Question: I have a datatable in which i am showing child rows expand collapse functionality.It is working well but i want to get the contents of last td of a table.For now i have create a function which is placing some hard coded value in the datatable expanded place . In that place i want to get those td values. !

Here is the code i am posting
'''
<html>
<head>
<title>Insert title here</title>
<link rel="stylesheet" type="text/css" href="https://cdn.datatables.net/1.10.5/css/jquery.dataTables.css">
<link rel="stylesheet" type="text/css" href="https://cdn.datatables.net/responsive/1.0.4/css/dataTables.responsive.css">
<script type="text/javascript" language="javascript" src="https://code.jquery.com/jquery-1.11.1.min.js"></script>
<script type="text/javascript" language="javascript" src="https://cdn.datatables.net/1.10.5/js/jquery.dataTables.min.js"></script>
<script type="text/javascript" language="javascript" src="https://cdn.datatables.net/responsive/1.0.4/js/dataTables.responsive.min.js"></script>
</head>
<body>
<style type="text/css">
td.details-control {
background: url('http://www.datatables.net/examples/resources/details_open.png') no-repeat center center;
cursor: pointer;
}
tr.shown td.details-control {
background: url('http://www.datatables.net/examples/resources/details_close.png') no-repeat center center;
}
</style>
<script type="text/javascript" class="init">
/* Formatting function for row details - modify as you need */
function format ( d ) {
var v;
$("#example tbody tr").each(function() {
// Within tr we find the last td child element and get content
v = $(this).find("td:last-child").html();
return v;
});
// Within tr we find the last td child element and get content
//alert($(this).find("td:last-child").html());
return '<fieldset> <legend> </legend> <table cellpadding="5" cellspacing="0" border="0" style="padding-left:50px;">'+
'<tr>'+
'<td>'+v+'</td>'
'</tr>'
'</table> </fieldset>'
}
$(document).ready(function() {
var table = $('#example').DataTable();
// Add event listener for opening and closing details
$('#example tbody ').on('click', 'td.details-control', function () {
var tr = $(this).closest('tr');
var row = table.row( tr );
if ( row.child.isShown() ) {
// This row is already open - close it
row.child.hide();
tr.removeClass('shown');
}
else {
// Open this row
console.log(row);
row.child( format(row.data()) ).show();
tr.addClass('shown');
}
} );
// End add event
$("#divPopUp").dialog({
resizable: true,
autoOpen: false,
width: 550,
modal: true,
buttons: {
"Save": function() {
var text = $(this).find( ":checkbox:checked" ).map(function() {
return this.value+' ';
}).get().join();
var obj = $(this).data("opener");
$(obj).parents('td:first').siblings(':eq(2)').find(':text').val(text);
$( this ).dialog( "close" );
},
Cancel: function() {
$( this ).dialog( "close" );
}
},
close:function(){
$(this).find( ":checkbox" ).removeAttr('checked');
$( this ).dialog( "close" );
}
});
$('button.btn').on('click', function(){
var title = $(this).parents('td:first').siblings(':eq(0)').text();
console.log("title is : " + title);
$( "#divPopUp" ).data('opener', this).dialog( "option", "title", title ).dialog( "open" );
var text = $(this).parents('td:first').siblings(':eq(2)').find(':input').val();
if($.trim(text) != ''){
var texts = text.split(" ,");
$.each(texts, function(i, value){ $("#divPopUp").find(':checkbox[value="'+$.trim(value)+'"]').prop('checked', true);
});
}
});
} );
</script>
<body>
<table id="example" class="display" cellspacing="0" width="100%">
<thead>
<tr>
<th></th>
<th>Name</th>
<th>Position</th>
<th>Office</th>
<th>Age</th>
<th>Start date</th>
<th>Salary</th>
</tr>
</thead>
<tbody>
<tr>
<td class="details-control" ></td>
<td>Tiger Nixon</td>
<td>System Architect</td>
<td>Edinburgh</td>
<td>61</td>
<td>2011/04/25</td>
<td>$320,800</td>
</td>
</tr>
<tr>
<td class="details-control" ></td>
<td>Garrett Winters</td>
<td>Accountant</td>
<td>Tokyo</td>
<td>63</td>
<td>2011/07/25</td>
<td>$170,750</td>
</td>
</tr>
<tr>
<td class="details-control" ></td>
<td>Ashton Cox</td>
<td>Junior Technical Author</td>
<td>San Francisco</td>
<td>66</td>
<td>2009/01/12</td>
<td>$86,000</td>
</td>
</tr>
</tbody>
</table>
'''
Inside that format function i want to get all td values of datatables.Somebody please help
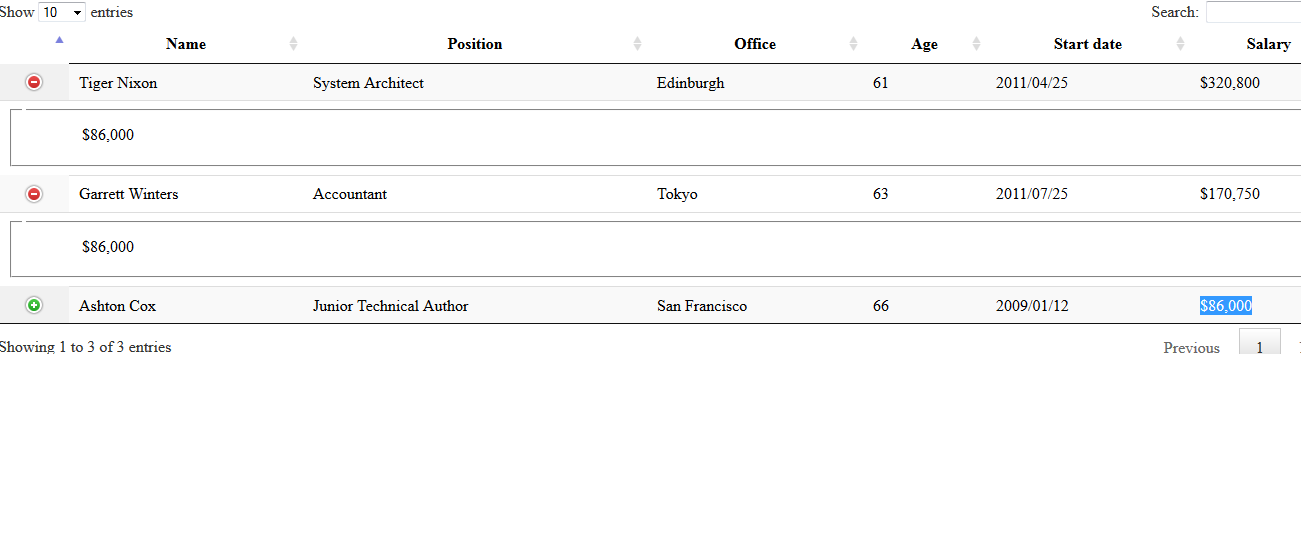
Answer: I did it in jQuery, as you have your last 'td' of each row as nothing I deleted them to show it works using the salary column.
This gets the value of each row's last 'td', in the function you can do whatever you want to the values.
'''
// Run function for each tbody tr
$("#example tbody tr").each(function() {
// Within tr we find the last td child element and get content
alert($(this).find("td:last-child").html());
});
'''
'''
<script src="https://ajax.googleapis.com/ajax/libs/jquery/2.1.1/jquery.min.js"></script>
<table id="example" class="display" cellspacing="0" width="100%">
<thead>
<tr>
<th></th>
<th>Name</th>
<th>Position</th>
<th>Office</th>
<th>Age</th>
<th>Start date</th>
<th>Salary</th>
</tr>
</thead>
<tbody>
<tr>
<td class="details-control"></td>
<td>Tiger Nixon</td>
<td>System Architect</td>
<td>Edinburgh</td>
<td>61</td>
<td>2011/04/25</td>
<td>$320,800</td>
</tr>
<tr>
<td class="details-control"></td>
<td>Garrett Winters</td>
<td>Accountant</td>
<td>Tokyo</td>
<td>63</td>
<td>2011/07/25</td>
<td>$170,750</td>
</tr>
<tr>
<td class="details-control"></td>
<td>Ashton Cox</td>
<td>Junior Technical Author</td>
<td>San Francisco</td>
<td>66</td>
<td>2009/01/12</td>
<td>$86,000</td>
</tr>
</tbody>
</table>
'''